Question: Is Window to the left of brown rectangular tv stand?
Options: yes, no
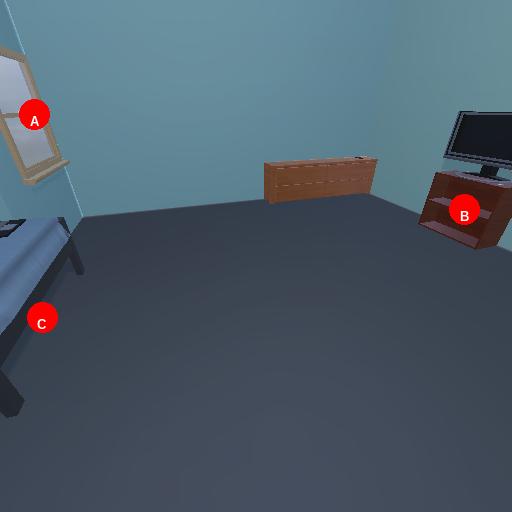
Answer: yes